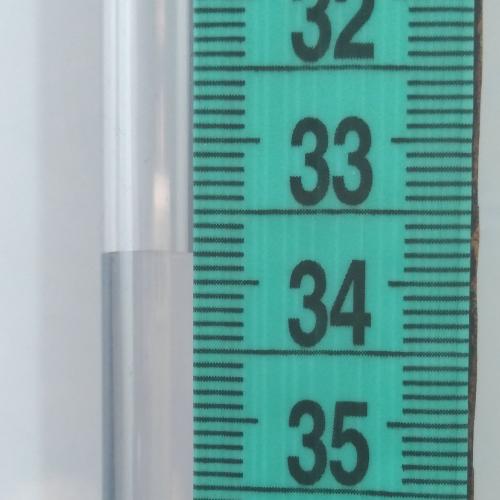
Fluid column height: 33.8 cm